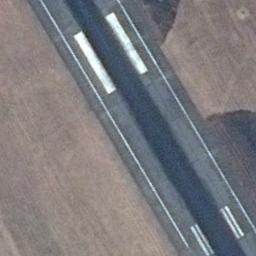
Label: runway